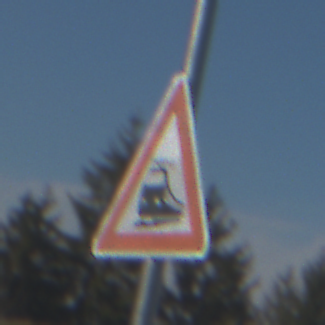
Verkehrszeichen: Bahnuebergang
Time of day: MorningAfternoon
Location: Outdoor (Nature)
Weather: PartlyCloudy
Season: NotSpecified
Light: Natural